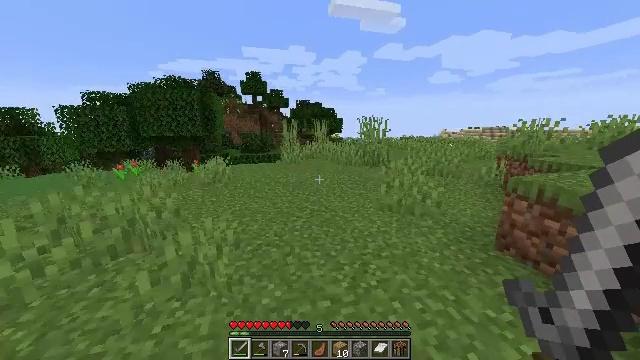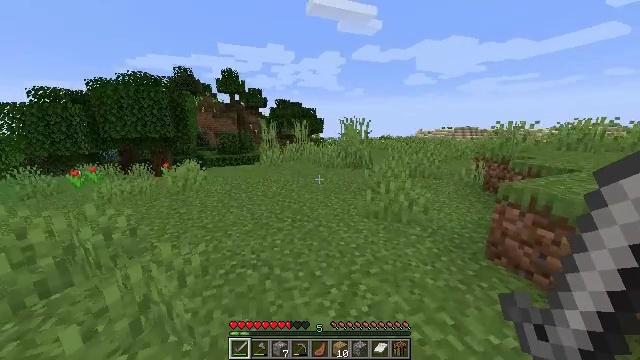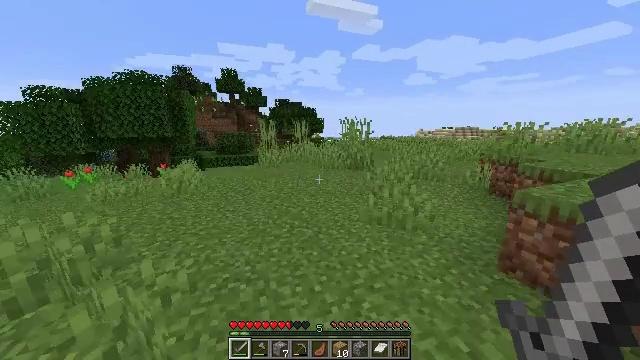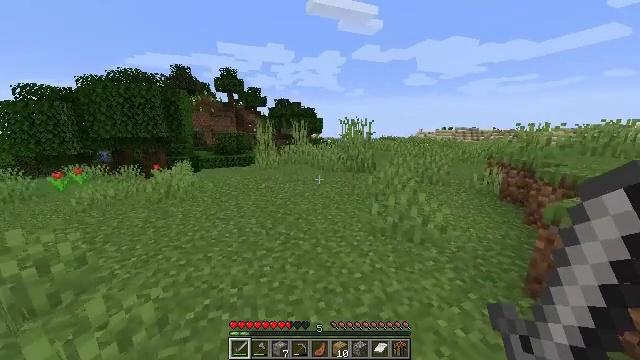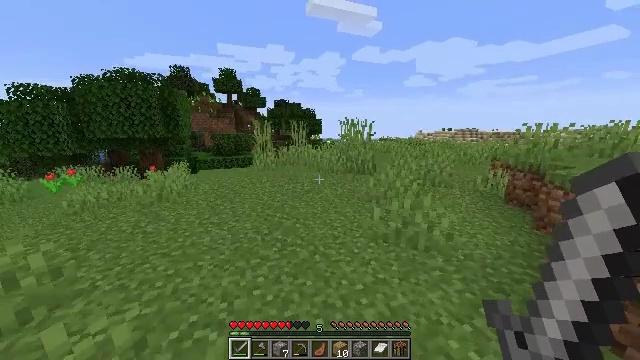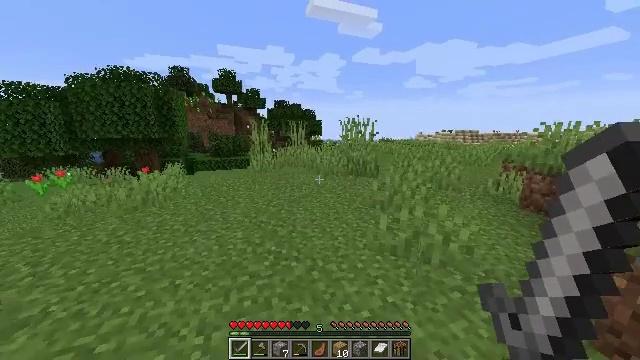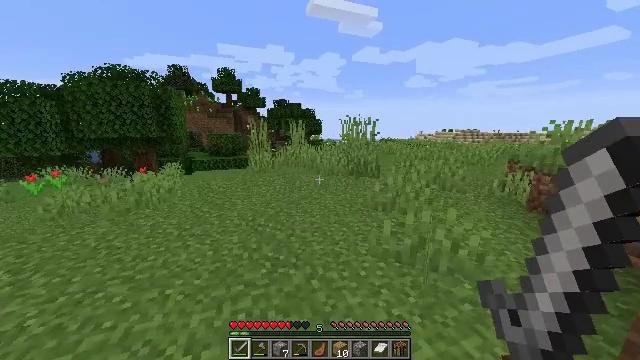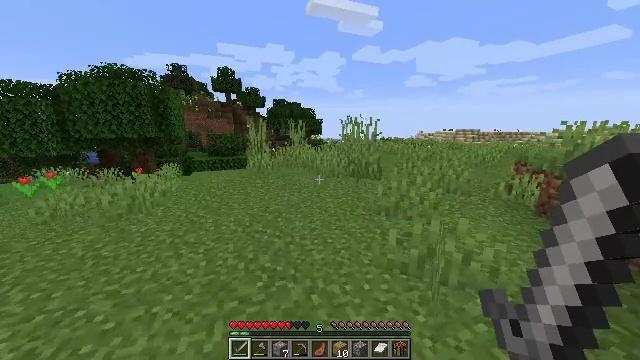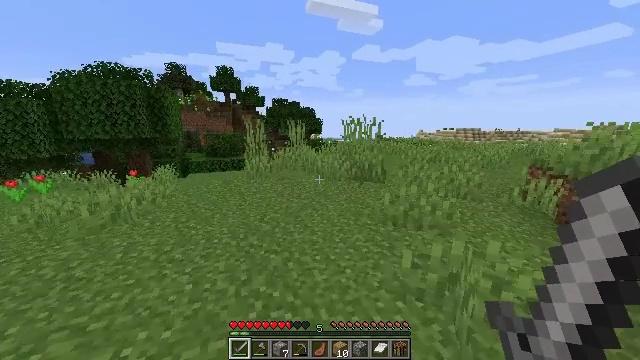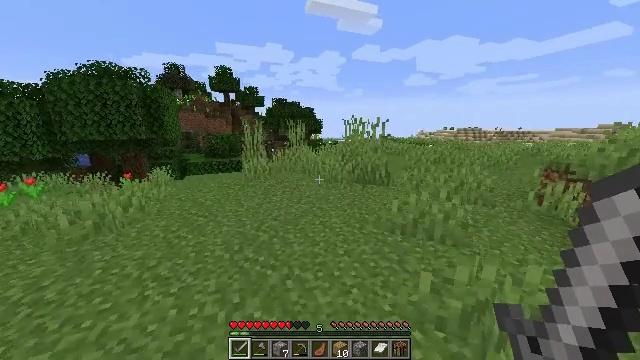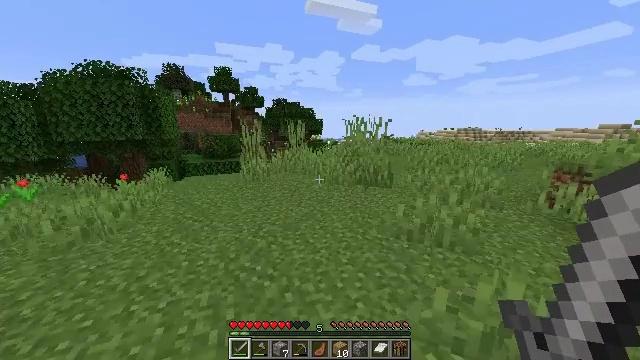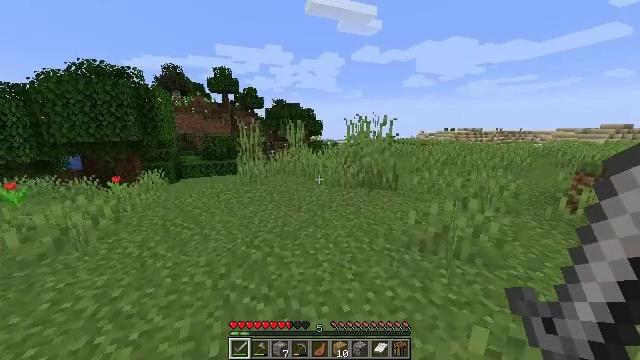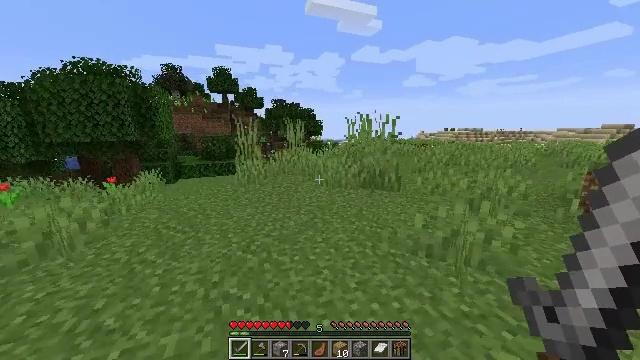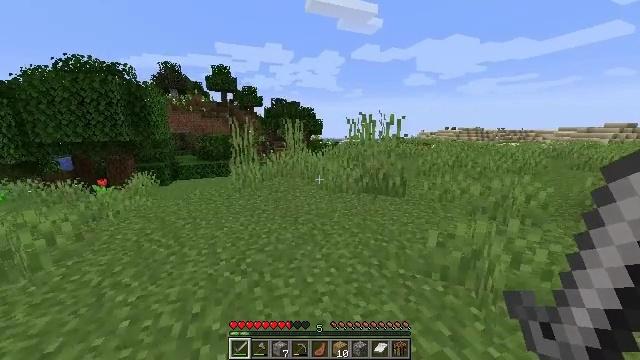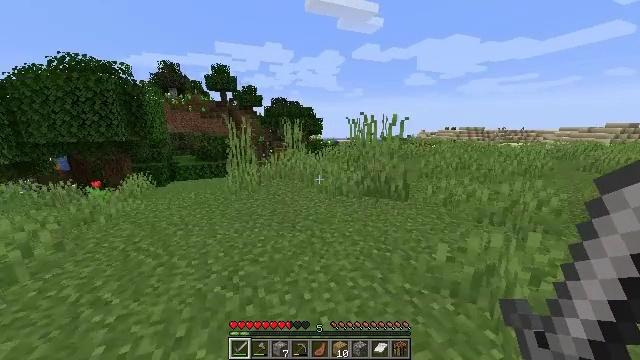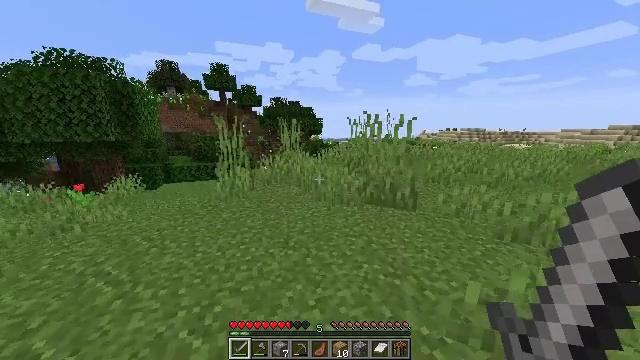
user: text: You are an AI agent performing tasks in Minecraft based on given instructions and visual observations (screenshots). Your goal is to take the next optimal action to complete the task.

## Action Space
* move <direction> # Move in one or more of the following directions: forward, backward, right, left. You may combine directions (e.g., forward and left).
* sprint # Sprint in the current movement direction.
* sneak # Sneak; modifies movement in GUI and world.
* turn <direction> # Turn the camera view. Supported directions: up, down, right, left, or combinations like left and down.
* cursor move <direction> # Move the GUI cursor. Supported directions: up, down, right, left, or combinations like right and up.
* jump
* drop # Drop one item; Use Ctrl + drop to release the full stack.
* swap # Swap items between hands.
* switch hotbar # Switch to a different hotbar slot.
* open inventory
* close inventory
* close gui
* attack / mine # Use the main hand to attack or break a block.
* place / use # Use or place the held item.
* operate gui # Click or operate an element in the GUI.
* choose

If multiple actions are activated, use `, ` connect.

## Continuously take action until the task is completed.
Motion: motion action
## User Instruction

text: Mine the rose bush in the garden.
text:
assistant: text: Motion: move forward, sprint, turn right
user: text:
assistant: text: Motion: move forward, sprint
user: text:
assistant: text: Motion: move forward, sprint
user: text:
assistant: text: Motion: move forward, sprint
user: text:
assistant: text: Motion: move forward, sprint
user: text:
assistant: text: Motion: move forward, sprint
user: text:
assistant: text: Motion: move forward, sprint
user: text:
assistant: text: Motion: move forward, sprint
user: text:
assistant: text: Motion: move forward, sprint
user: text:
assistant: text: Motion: move forward, sprint
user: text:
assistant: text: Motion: move forward, sprint
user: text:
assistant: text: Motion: move forward, sprint
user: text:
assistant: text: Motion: move forward, sprint
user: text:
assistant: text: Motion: move forward, sprint
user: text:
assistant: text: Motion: move forward, sprint
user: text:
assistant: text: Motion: move forward, sprint
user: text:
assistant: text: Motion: move forward, sprint
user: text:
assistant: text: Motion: move forward, sprint
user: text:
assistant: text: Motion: move forward, sprint
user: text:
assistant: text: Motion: move forward, sprint
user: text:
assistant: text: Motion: move forward, sprint, turn right
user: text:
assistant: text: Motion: move forward, sprint, turn right
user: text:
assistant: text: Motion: move forward, sprint, turn right
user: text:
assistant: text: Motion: move forward, sprint, turn right and down
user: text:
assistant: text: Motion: move forward, sprint, turn right
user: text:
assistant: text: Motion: move forward, sprint, turn right
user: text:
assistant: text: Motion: move forward, sprint, turn right
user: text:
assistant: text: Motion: move forward, sprint, turn right
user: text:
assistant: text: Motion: move forward, sprint, turn right
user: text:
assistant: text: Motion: move forward, sprint, turn right